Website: apple
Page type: address-validator
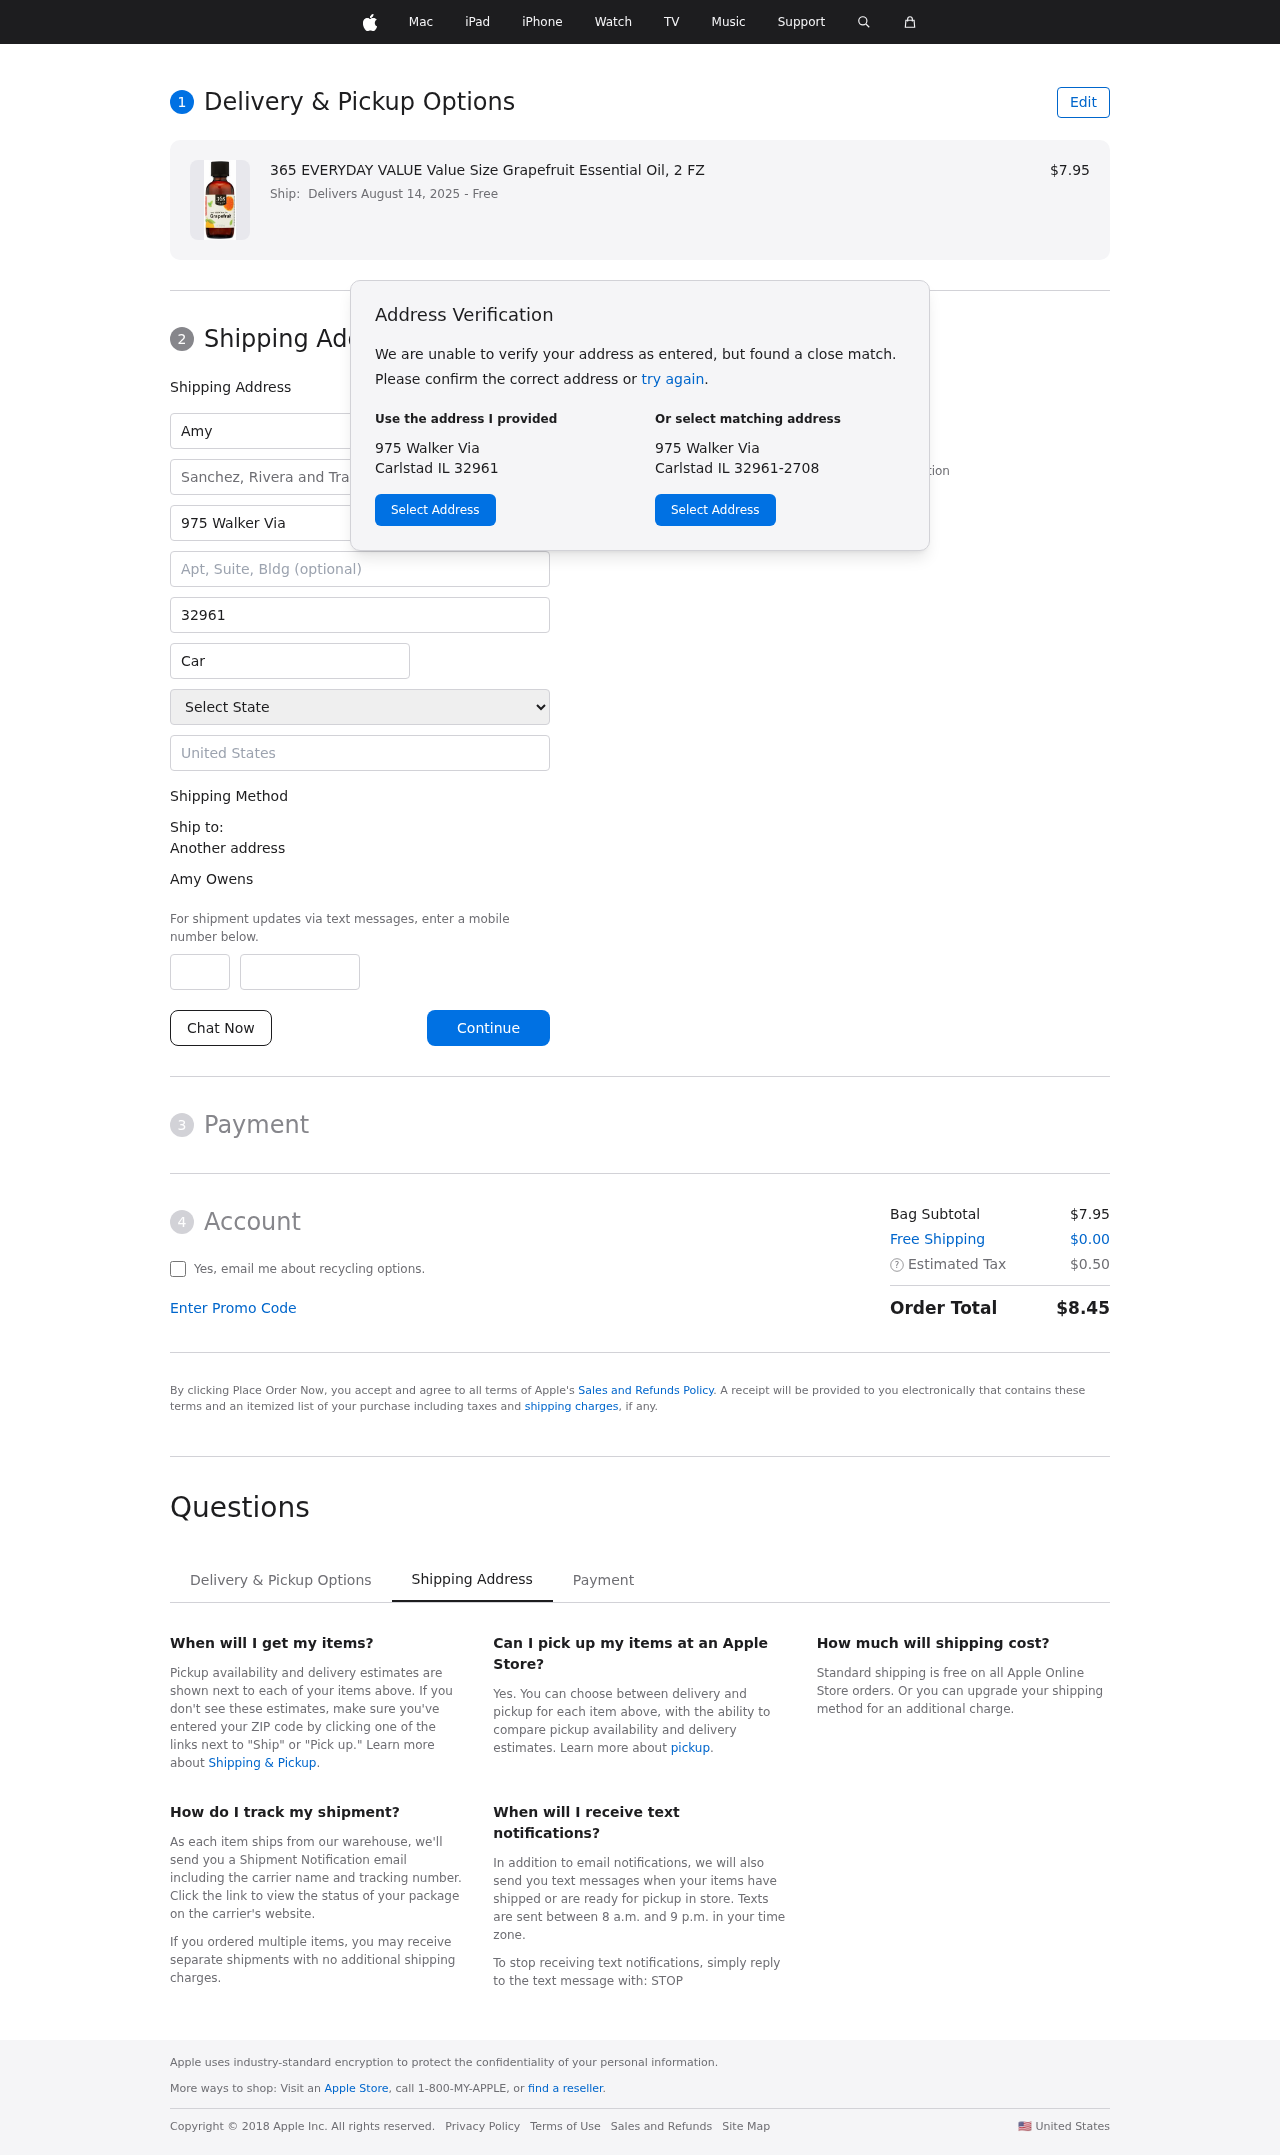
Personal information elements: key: PII_CITY
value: Carlstad
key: PII_COMPANY
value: Sanchez, Rivera and Tran
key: PII_COUNTRY
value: United States
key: PII_FIRSTNAME
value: Amy
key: PII_FULLNAME
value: Amy Owens
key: PII_LASTNAME
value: Owens
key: PII_PHONE_AREA
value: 554
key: PII_PHONE_SUFFIX
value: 4089
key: PII_POSTCODE
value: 32961
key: PII_STATE
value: Illinois
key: PII_STREET
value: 975 Walker Via
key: PII_CITY_STATE_ZIP
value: Carlstad IL 32961
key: PII_STATE_ABBR
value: IL
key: PII_POSTCODE_FULL
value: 32961
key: PII_POSTCODE_NUMERIC
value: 32961
Product elements: key: PRODUCT1_NAME
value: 365 EVERYDAY VALUE Value Size Grapefruit Essential Oil, 2 FZ
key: PRODUCT1_PRICE
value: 7.95
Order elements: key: ORDER_DELIVERY_DATE
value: Delivers August 14, 2025
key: ORDER_SUBTOTAL
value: $7.95
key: ORDER_SHIPPING_COST
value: $0.00
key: ORDER_TAX
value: $0.50
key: ORDER_TOTAL
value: $8.45